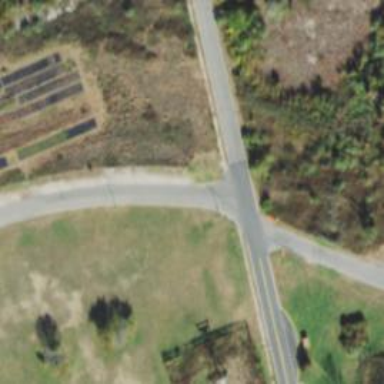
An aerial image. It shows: Road with stop sign.